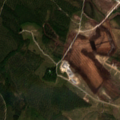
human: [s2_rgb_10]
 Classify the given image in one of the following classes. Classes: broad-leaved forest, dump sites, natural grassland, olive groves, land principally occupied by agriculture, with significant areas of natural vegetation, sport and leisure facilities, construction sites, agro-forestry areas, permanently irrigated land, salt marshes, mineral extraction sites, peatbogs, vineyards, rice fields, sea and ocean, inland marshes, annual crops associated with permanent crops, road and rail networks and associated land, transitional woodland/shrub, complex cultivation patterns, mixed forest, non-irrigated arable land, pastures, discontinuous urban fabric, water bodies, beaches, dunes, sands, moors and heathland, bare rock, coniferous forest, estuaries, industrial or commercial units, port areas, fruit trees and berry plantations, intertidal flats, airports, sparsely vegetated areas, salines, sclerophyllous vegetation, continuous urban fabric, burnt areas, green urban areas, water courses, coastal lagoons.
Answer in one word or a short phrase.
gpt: coniferous forest, transitional woodland/shrub, peatbogs